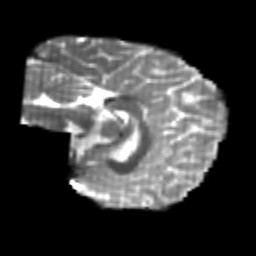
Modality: T2w
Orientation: sagittal
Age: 22
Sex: female
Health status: healthy
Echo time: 0.074 s